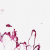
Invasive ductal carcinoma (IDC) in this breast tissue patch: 0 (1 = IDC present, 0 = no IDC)